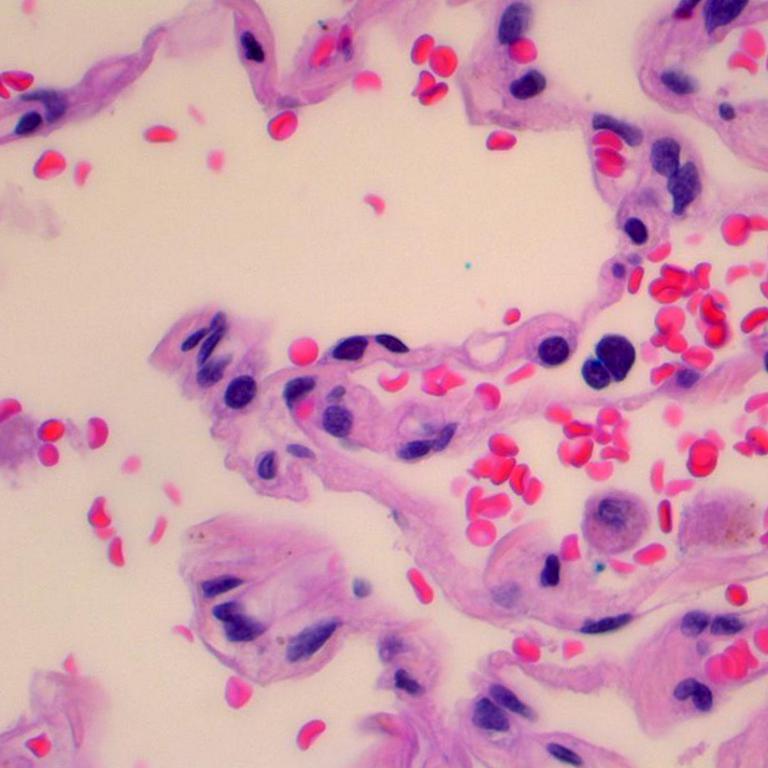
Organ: lung
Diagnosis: benign